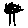
Label: tree